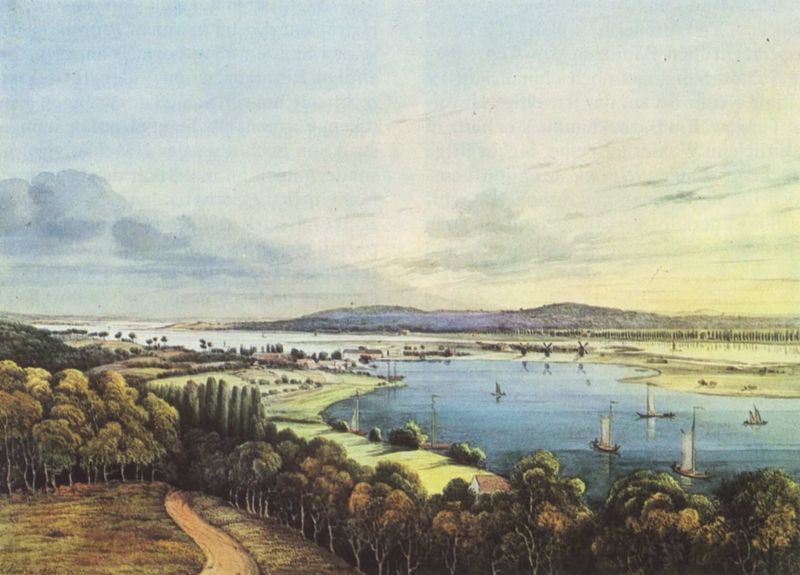
Titel: Potsdam, Blick über den Tornow nach Caputh
Künstler: Julius Hennicke
Standort: Potsdam
Institution: Stiftung Preußische Schlösser und Gärten / Aquarellsammlung
Schlagwörter: baum, berg, blau, blätter, dunkel, felsen, gemälde, himmel, laub, schatten, wasser, weiß, wolken, aquarell, bäume, fluss, gelb, grün, landschaft, sand, see, stadt, ufer, braun, grau, hell, holz, licht, schwarz, strasse, zeichnung, dach, gras, haus, weg, wiese, wolke, beige, erde, feld, felder, ferne, horizont, häuser, hügel, natur, sonnenaufgang, weite, flachland, gewässer, pfad, sonne, wege, wiesen, boden, insel, land, wald, boot, boote, windmühlen, zypressen, ruhig, schiff, schiffe, segel, segelboot, segelschiffe, wellen, bogen, italien, ort, segelschiff, berge, fels, gebirge, dorf, dächer, sonnenuntergang, hügellandschaft, idylle, hafen, seine, mündung, tiefe, still, segelboote, segeln, waldrand, idyll, flusslandschaft, wälder, koloriert, wimpel, landschaftsbild, laubwald, laubbäume, balu, bote, schlängeln, wegesrand, inseln, lieblich, bodem, mediteran, segelbote, flussmündung, geirge, gluss, landschaft natur, rhuig, müncung, aquarell dürerzeit